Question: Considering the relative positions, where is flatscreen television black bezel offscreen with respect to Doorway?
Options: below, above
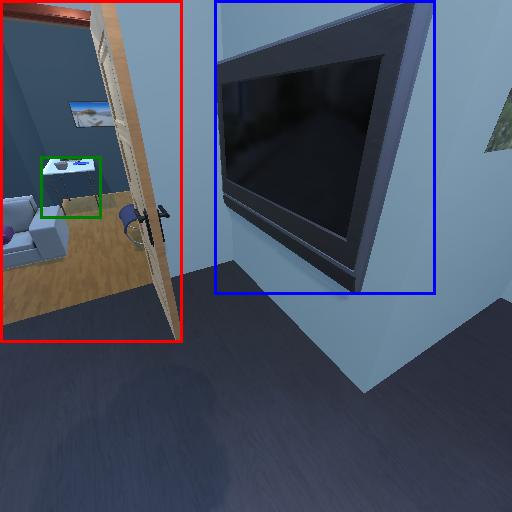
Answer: below